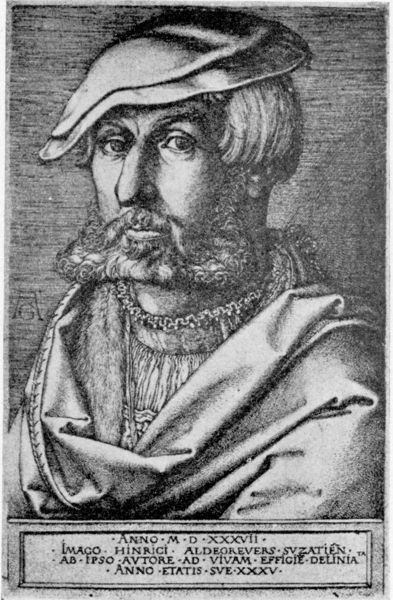
Titel: Selbstportrait im Alter von 35
Künstler: Heinrich Aldegrever
Institution: (Seriendruck)
Schlagwörter: mann, schatten, umhang, weiß, frisur, grau, haar, hintergrund, holz, hut, licht, mund, nase, schwarz, zeichnung, blick, tuch, hochformat, bart, blond, hemd, kappe, mütze, augen, barock, falten, gesicht, kleidung, kragen, rahmen, bild, bildnis, halskrause, portrait, porträt, signatur, gewand, haare, halbfigur, mantel, person, brustbild, en face, renaissance, kopfbedeckung, holzschnitt, schrift, papier, kette, grafik, graphik, ausdruck, rand, ernst, inschrift, büste, datum, faltenwurf, glatt, schild, buch, druck, druckgraphik, radierung, stich, hakennase, seite, schwarzweiß, text, beschriftung, schraffiert, buchseite, textfeld, barett, halbprofil, portät, mittelalter, dürer, kupferstich, selbstbewusst, rennaissance, durck, haartracht, krumm, latein, lateinisch, heinrich, albrecht, reformation, dominant, versalie, seriendruck, elite, versalien, anno, brustporträt, nasenrücken, bartlocken, mantle, renaissan, barte, 1547, 1537, römische kapitalis, ähnlich albrecht dürer